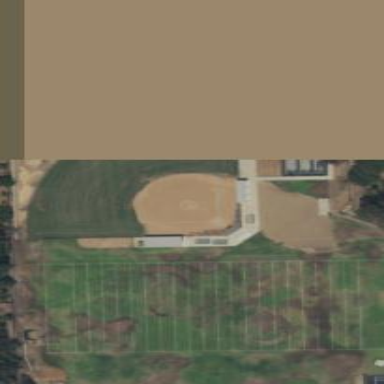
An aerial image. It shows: Baseball pitch for leisure and sports activities.